Field crop: maize
Growth stage: 2
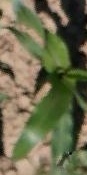
Species: maize